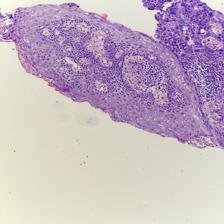
Diagnosis: OSCC